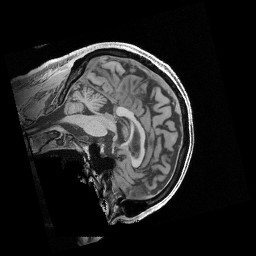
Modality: T1w
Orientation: sagittal
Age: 73
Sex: male
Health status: healthy
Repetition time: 2.4 s
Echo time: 0.00222 s